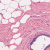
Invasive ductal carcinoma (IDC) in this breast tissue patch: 0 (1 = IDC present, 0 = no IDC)